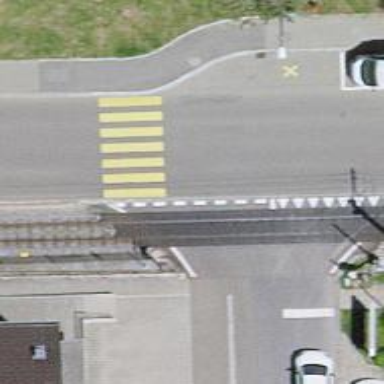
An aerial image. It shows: Marked asphalt footway with crossing markings.